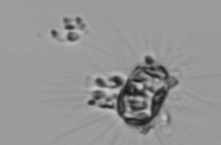
Label: Corethron_hystrix